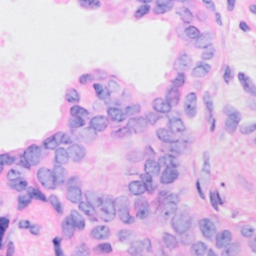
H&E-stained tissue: Breast